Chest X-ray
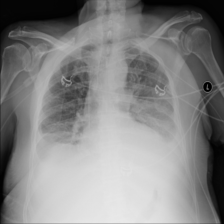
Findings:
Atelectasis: negative
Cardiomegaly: negative
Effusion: negative
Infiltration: negative
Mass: negative
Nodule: negative
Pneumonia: negative
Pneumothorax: negative
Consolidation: negative
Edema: negative
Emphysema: negative
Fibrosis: negative
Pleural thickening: negative
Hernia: negative